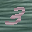
Label: 3